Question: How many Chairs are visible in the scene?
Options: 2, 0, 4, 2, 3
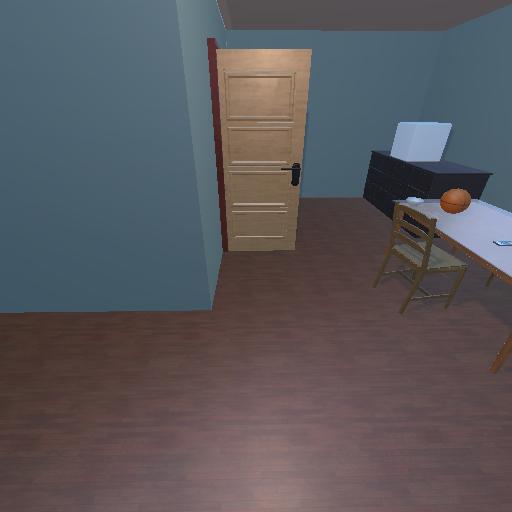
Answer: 2